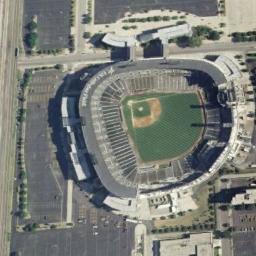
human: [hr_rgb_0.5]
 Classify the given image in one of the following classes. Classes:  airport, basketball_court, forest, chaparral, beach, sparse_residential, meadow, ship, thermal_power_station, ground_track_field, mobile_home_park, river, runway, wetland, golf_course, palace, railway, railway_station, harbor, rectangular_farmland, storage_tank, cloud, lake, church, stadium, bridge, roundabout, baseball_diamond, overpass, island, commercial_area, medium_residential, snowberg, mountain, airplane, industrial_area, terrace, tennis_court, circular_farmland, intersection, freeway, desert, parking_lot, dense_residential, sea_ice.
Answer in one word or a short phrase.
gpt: stadium